Field crop: maize
Growth stage: 2
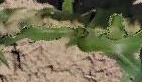
Species: maize